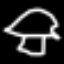
Label: mushroom